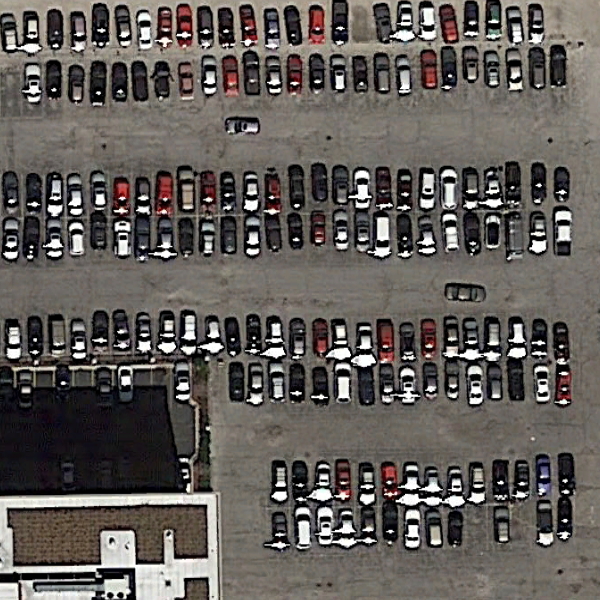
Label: Parking